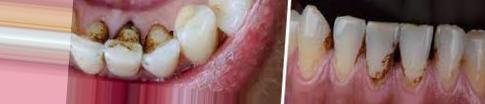
Condition: Tooth Discoloration